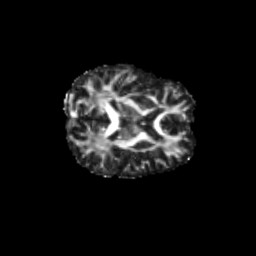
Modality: FA
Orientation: axial
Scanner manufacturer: siemens
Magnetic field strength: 3 T
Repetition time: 9.2 s
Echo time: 0.084 s